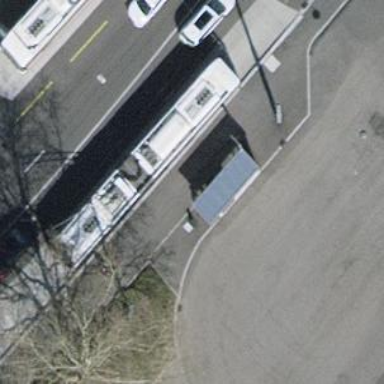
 serving as platform for public transportation."